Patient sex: F
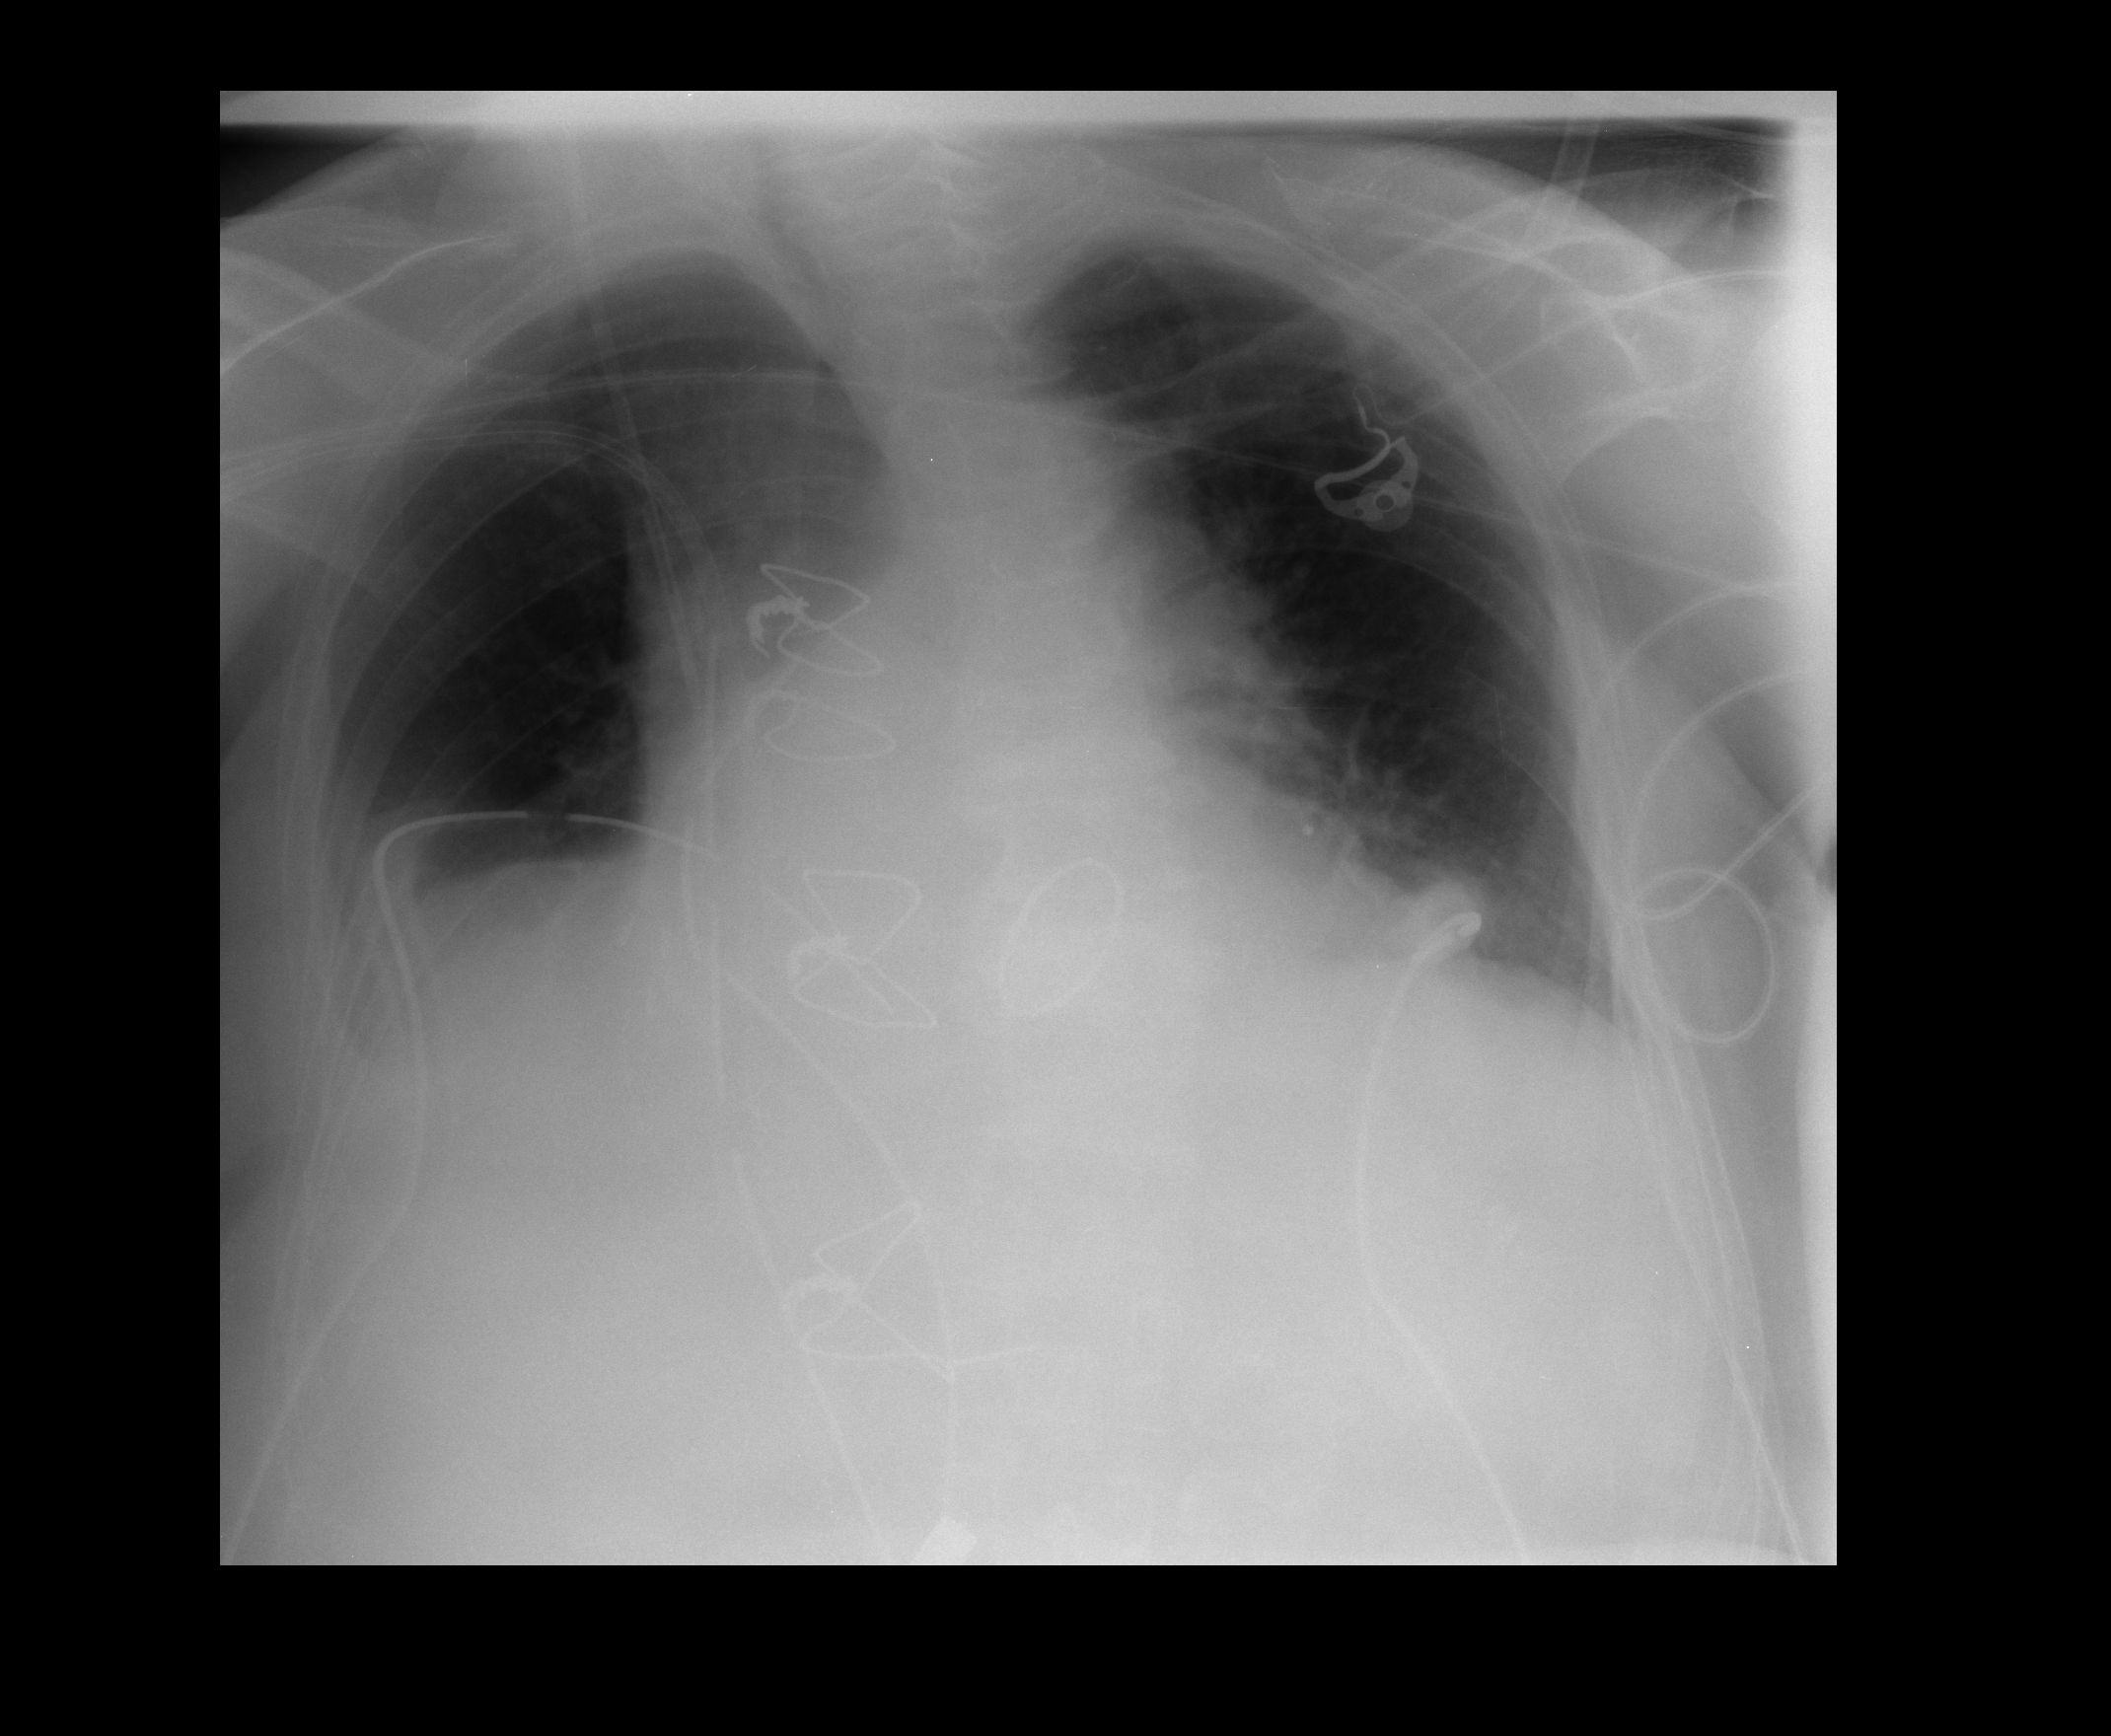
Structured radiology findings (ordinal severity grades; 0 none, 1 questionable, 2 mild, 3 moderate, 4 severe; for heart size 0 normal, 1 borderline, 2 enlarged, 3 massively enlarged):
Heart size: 2
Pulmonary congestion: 2
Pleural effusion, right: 1
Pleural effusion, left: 0
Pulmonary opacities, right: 0
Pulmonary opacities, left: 0
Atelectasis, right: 2
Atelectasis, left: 2